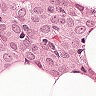
Metastatic tissue present: yes